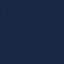
Land use / land cover: SeaLake